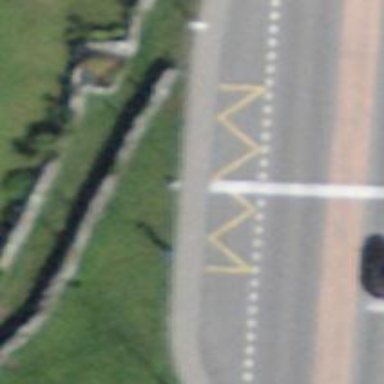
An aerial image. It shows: Bus stop with platform for public transport.